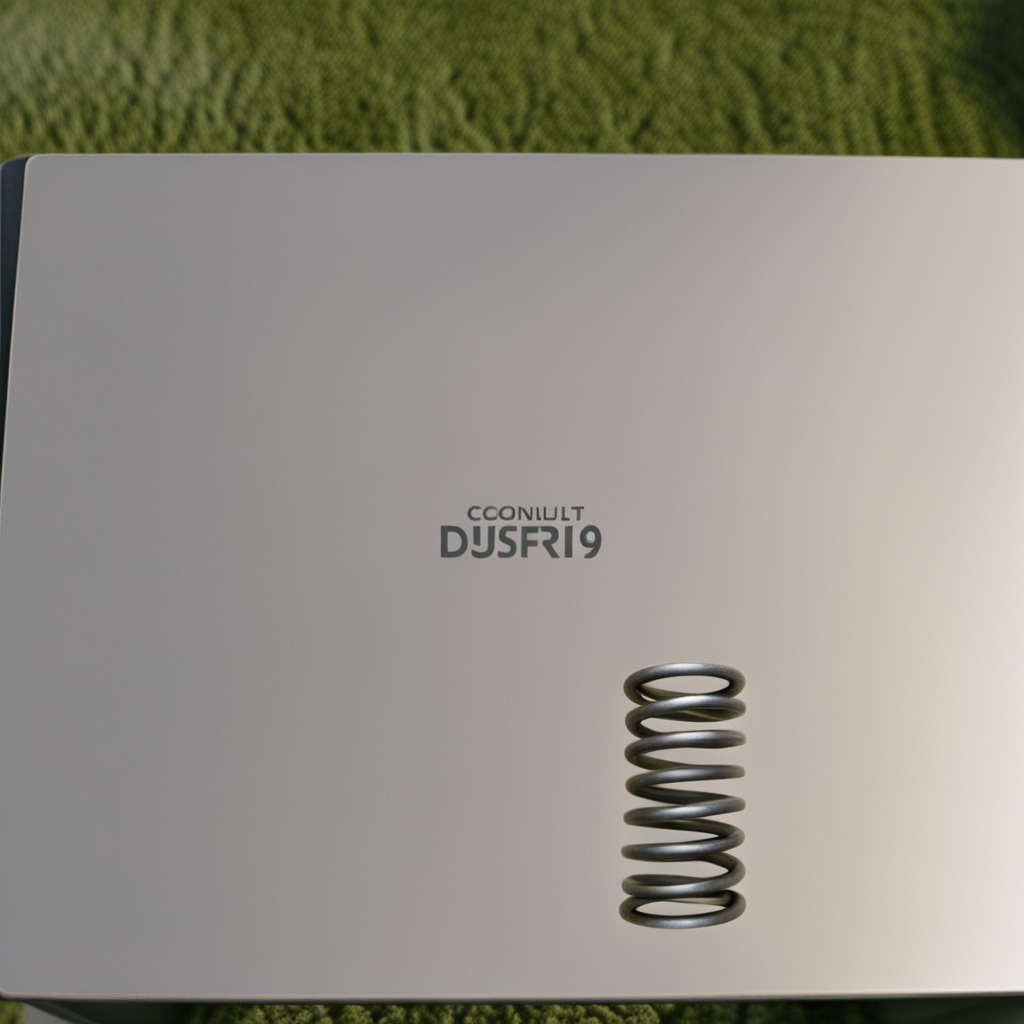
A coiled metal spring is lying on a clean utility table in a temporary outdoor tool station afternoon light present textured surface